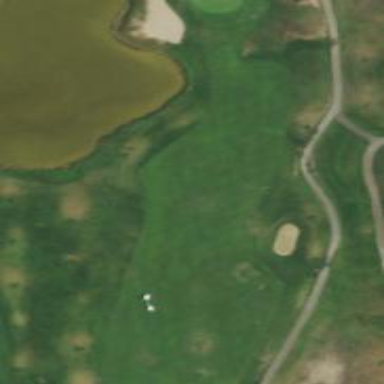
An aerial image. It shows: Well-maintained grassy area designated for golfing. It is mown fairway used for the sport of golf.